Question: Comparing the SMXes on the graphics and compute versions of Kepler, I noticed that there are no units for double precision in the block diagram for the graphics version. The blocks are in yellow on the compute version. Is double precision emulated on the graphics chip? It seems possible, since throughput is only 1/24 of single precision.

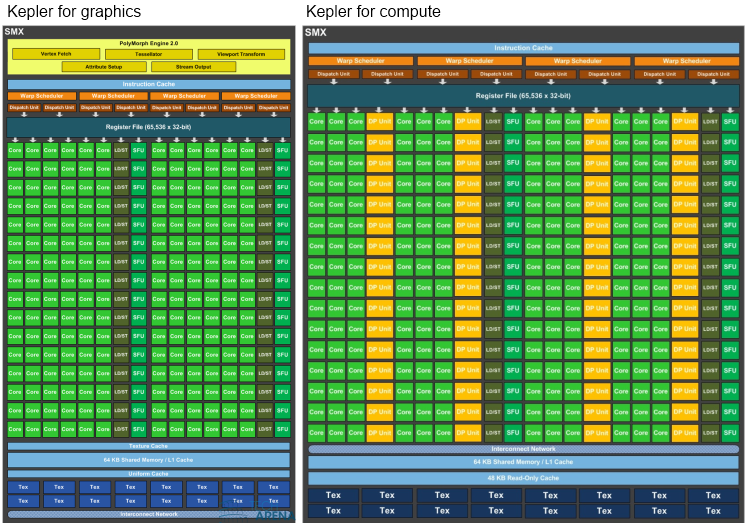
Answer: NVIDIA has two version of Kepler SM. SM 3.0 targets graphics and non-double precision workloads. The SM only has sufficient data paths for 8 64-bit operations per cycle (x2 if doing DFMA). SM 3.5 (K20) targets high performance compute workloads. SM 3.5 supports 64 64-bit operations per cycle. Both SMs implement double precision operations in hardware.